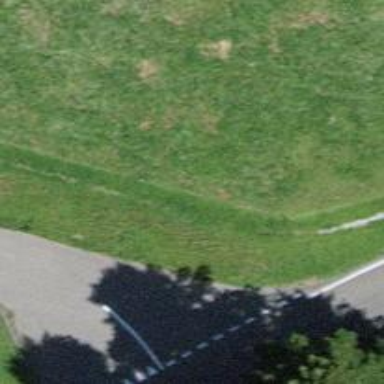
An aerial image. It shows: Path.